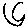
Label: moon